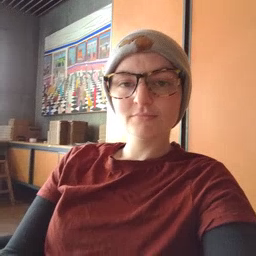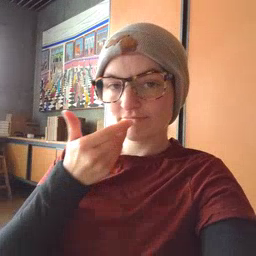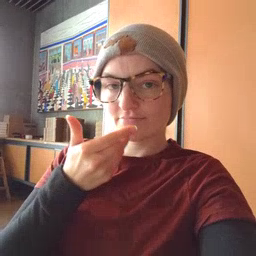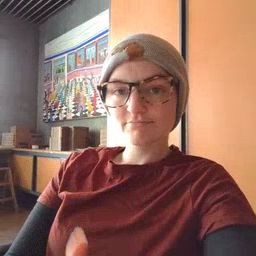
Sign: pizza